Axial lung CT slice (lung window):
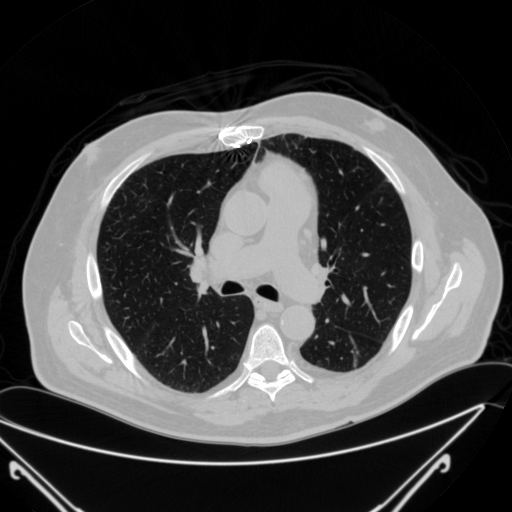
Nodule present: no